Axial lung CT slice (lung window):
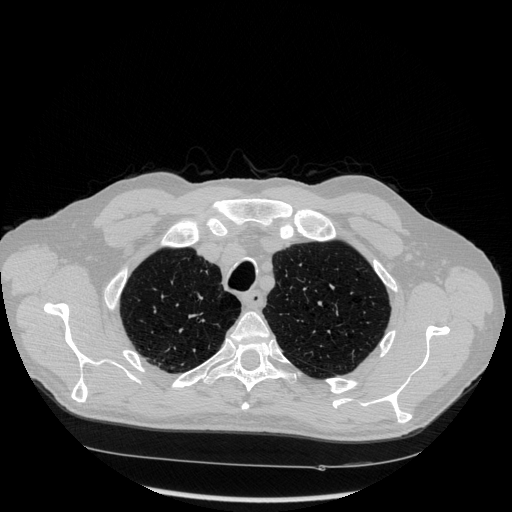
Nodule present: no